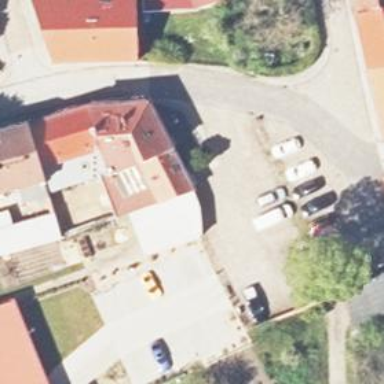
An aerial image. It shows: Parking area with sett surface.